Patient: sex F, age 58
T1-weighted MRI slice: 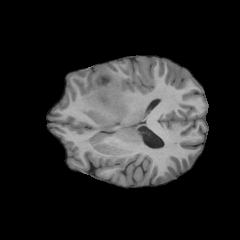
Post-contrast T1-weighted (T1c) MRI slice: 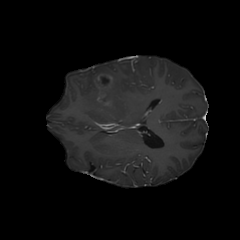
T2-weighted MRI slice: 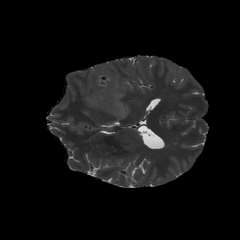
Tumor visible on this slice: yes
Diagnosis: Glioblastoma, IDH-wildtype
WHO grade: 4